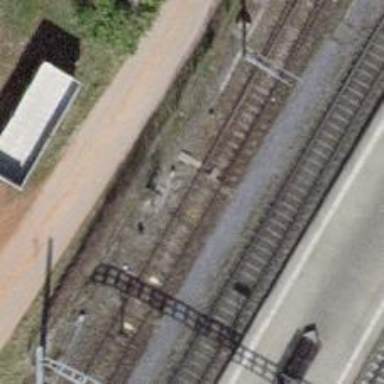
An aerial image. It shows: Railway switch.